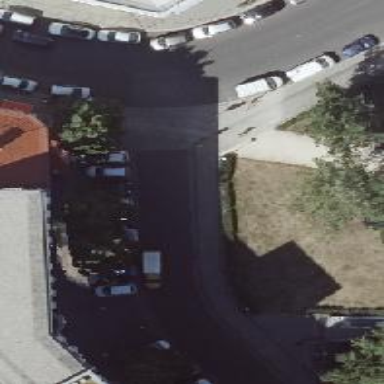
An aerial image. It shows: Compacted footway.